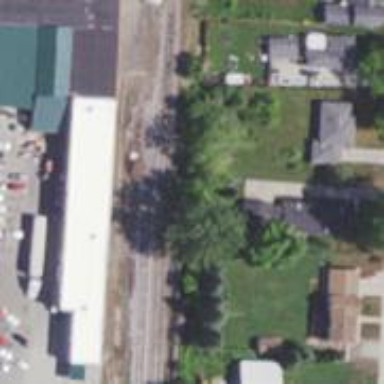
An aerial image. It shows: Railway siding with rails.